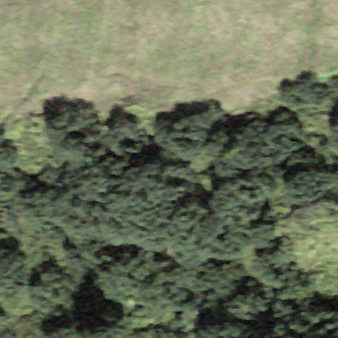
Label: other